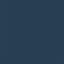
Land use / land cover class: SeaLake